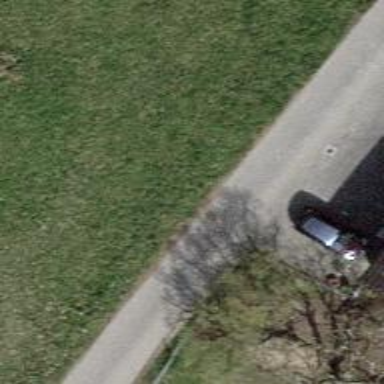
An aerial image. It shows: Unclassified asphalt road with no sidewalk.